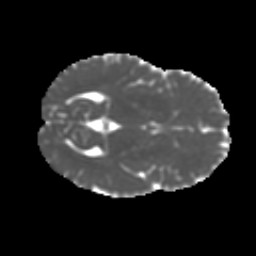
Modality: MD
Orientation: axial
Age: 14
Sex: female
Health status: ill
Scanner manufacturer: ge
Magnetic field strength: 3 T
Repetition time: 6.752 s
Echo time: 0.079 s